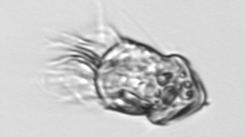
Label: Strombidium_inclinatum